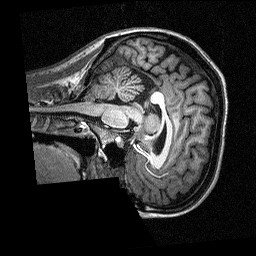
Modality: T1w
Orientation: sagittal